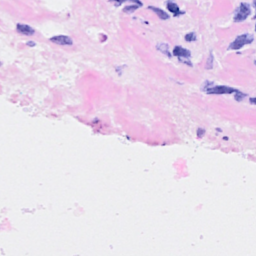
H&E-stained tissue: Breast